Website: lowes
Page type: order-tracking
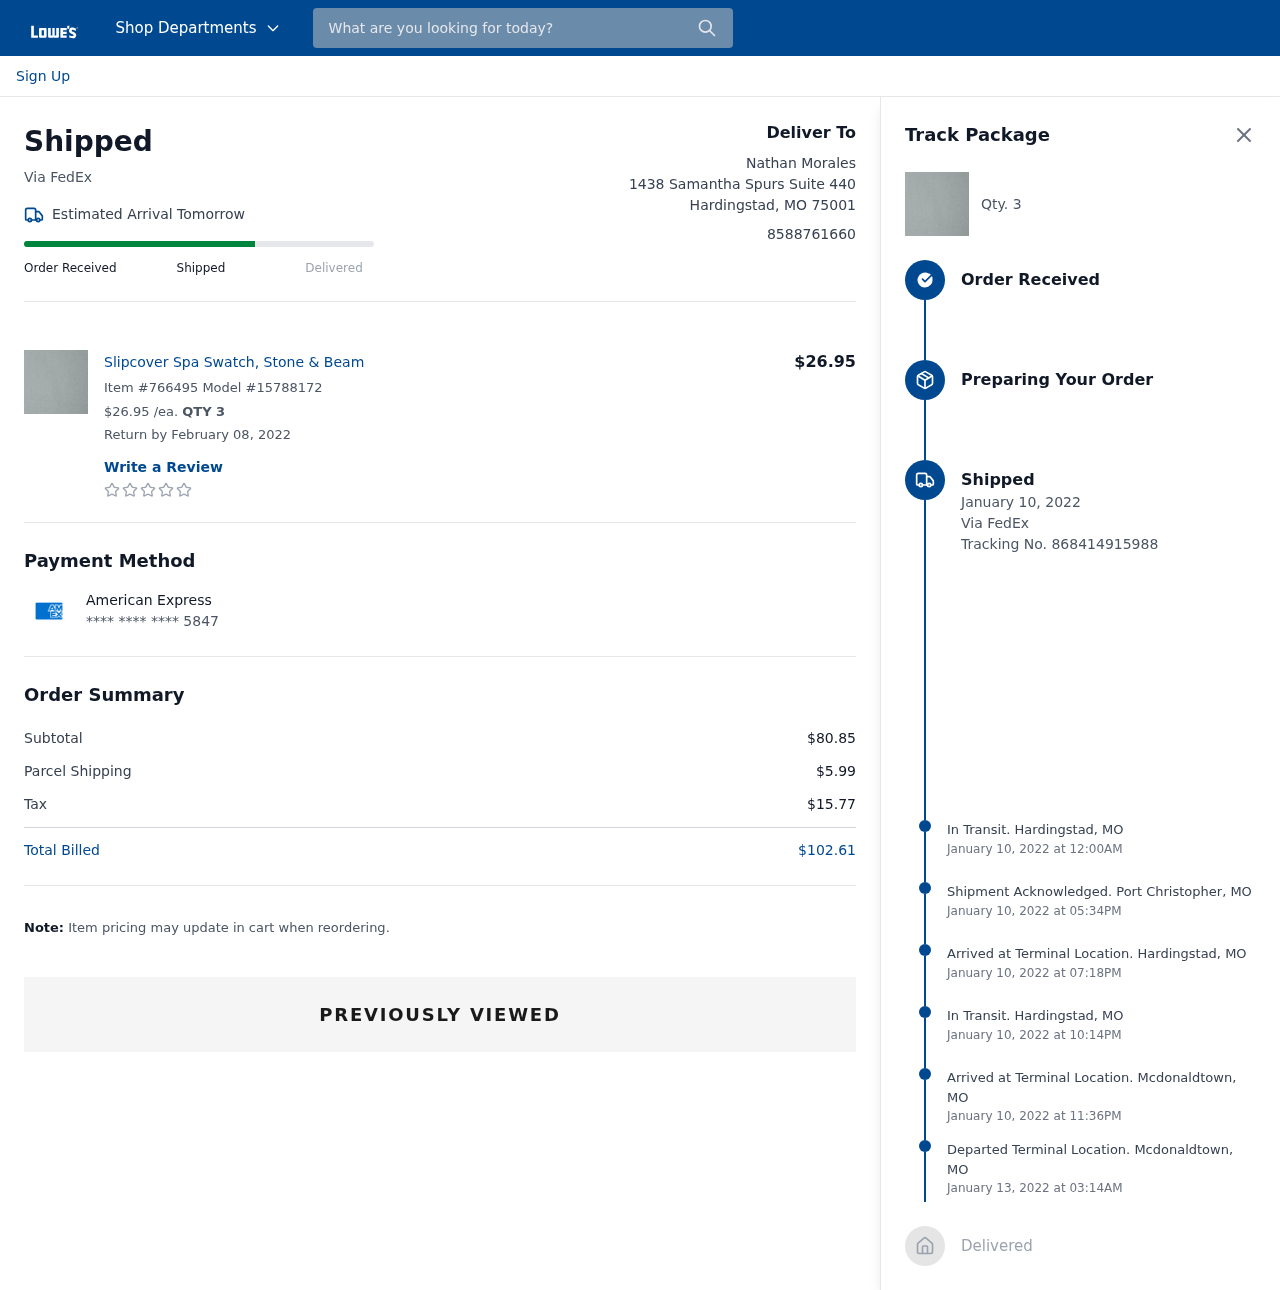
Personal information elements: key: PII_CARD_LAST4
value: **** **** **** 5847
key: PII_CARD_TYPE
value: American Express
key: PII_CITY_STATE
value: Hardingstad, MO
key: PII_CITY_STATE_ZIP
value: Hardingstad, MO 75001
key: PII_FULLNAME
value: Nathan Morales
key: PII_PHONE
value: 8588761660
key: PII_STREET
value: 1438 Samantha Spurs Suite 440
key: PII_CITY_STATE2
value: Port Christopher, MO
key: PII_STATE_ABBR
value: MO
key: PII_CITY
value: Hardingstad
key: PII_CITY_STATE3
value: Mcdonaldtown, MO
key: PII_CITY3
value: Mcdonaldtown
Product elements: key: PRODUCT1_NAME
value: Slipcover Spa Swatch, Stone & Beam
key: PRODUCT1_PRICE
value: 26.95
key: PRODUCT1_QUANTITY
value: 3
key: PRODUCT1_TOTAL
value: $26.95
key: PRODUCT1_QUANTITY2
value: Qty. 3
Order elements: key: ORDER_DELIVERY_DATE
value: Estimated Arrival Tomorrow
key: ORDER_ITEM_NUMBER
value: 766495
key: ORDER_MODEL_NUMBER
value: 15788172
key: ORDER_RETURN_BY_DATE
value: Return by February 08, 2022
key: ORDER_SUBTOTAL
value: $80.85
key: ORDER_SHIPPING_COST
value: $5.99
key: ORDER_TAX
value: $15.77
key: ORDER_TOTAL
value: $102.61
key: ORDER_SHIPPING_DATE
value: January 10, 2022
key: ORDER_TRACKING_NUMBER
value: Tracking No. 868414915988
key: ORDER_TRACKING_EVENT1
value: January 10, 2022 at 12:00AM
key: ORDER_TRACKING_EVENT2
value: January 10, 2022 at 05:34PM
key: ORDER_TRACKING_EVENT3
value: January 10, 2022 at 07:18PM
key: ORDER_TRACKING_EVENT4
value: January 10, 2022 at 10:14PM
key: ORDER_TRACKING_EVENT5
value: January 10, 2022 at 11:36PM
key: ORDER_TRACKING_EVENT6
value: January 13, 2022 at 03:14AM
Search elements: key: HEADER_SEARCH
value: What are you looking for today?